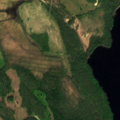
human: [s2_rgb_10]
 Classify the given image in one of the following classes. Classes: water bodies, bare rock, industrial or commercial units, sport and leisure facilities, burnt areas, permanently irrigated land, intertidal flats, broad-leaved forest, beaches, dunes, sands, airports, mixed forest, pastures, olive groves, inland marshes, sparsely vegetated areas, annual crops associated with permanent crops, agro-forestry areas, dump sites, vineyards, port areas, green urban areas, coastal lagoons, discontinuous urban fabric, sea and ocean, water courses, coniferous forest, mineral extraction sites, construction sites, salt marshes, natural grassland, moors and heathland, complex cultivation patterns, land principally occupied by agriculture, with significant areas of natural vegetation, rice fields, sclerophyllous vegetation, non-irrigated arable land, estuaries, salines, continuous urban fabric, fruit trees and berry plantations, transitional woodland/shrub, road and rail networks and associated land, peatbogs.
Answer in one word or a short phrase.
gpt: coniferous forest, transitional woodland/shrub, water bodies